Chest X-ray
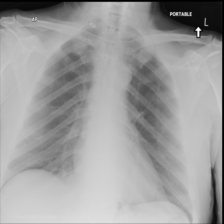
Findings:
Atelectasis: negative
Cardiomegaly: negative
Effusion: negative
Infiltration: negative
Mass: negative
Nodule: negative
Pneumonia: negative
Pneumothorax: negative
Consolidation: negative
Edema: negative
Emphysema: negative
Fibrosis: negative
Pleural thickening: negative
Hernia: negative